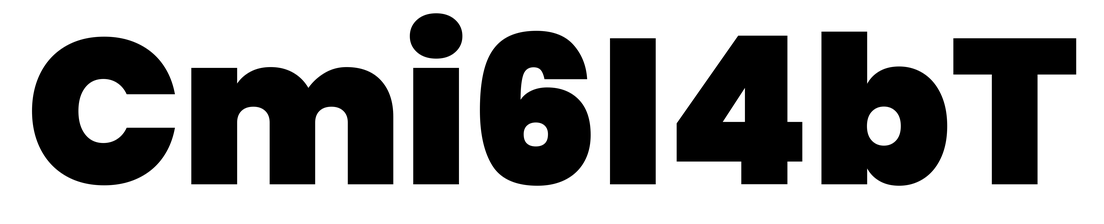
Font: Poppins-Black